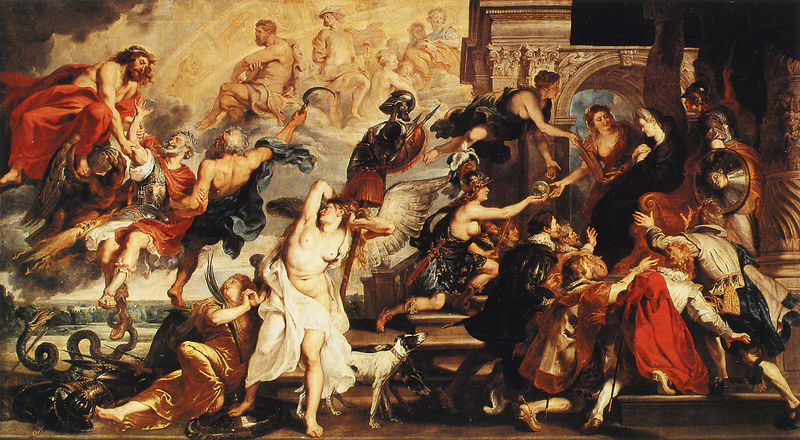
Titel: Medicizyklus: Tod Heinrichs IV. und die Proklamation der Regentschaft
Institution: Paris, Musée du Louvre
Schlagwörter: flügel, gemälde, himmel, nackt, bewegung, busen, frau, paris, hund, hunde, tuch, barock, mord, trauer, mantel, engel, brüste, krieg, treppe, soldaten, thron, witwe, schild, antike, sichel, schlange, kugel, helm, niederländisch, allegorie, mythologie, helme, götter, zeus, griechisch, flehen, königin, merkur, maria, anbetung, welt, athene, himmelfahrt, weltkugel, troja, antwerpen, persephone, chronos, schwärmen